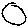
Label: moon